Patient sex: M
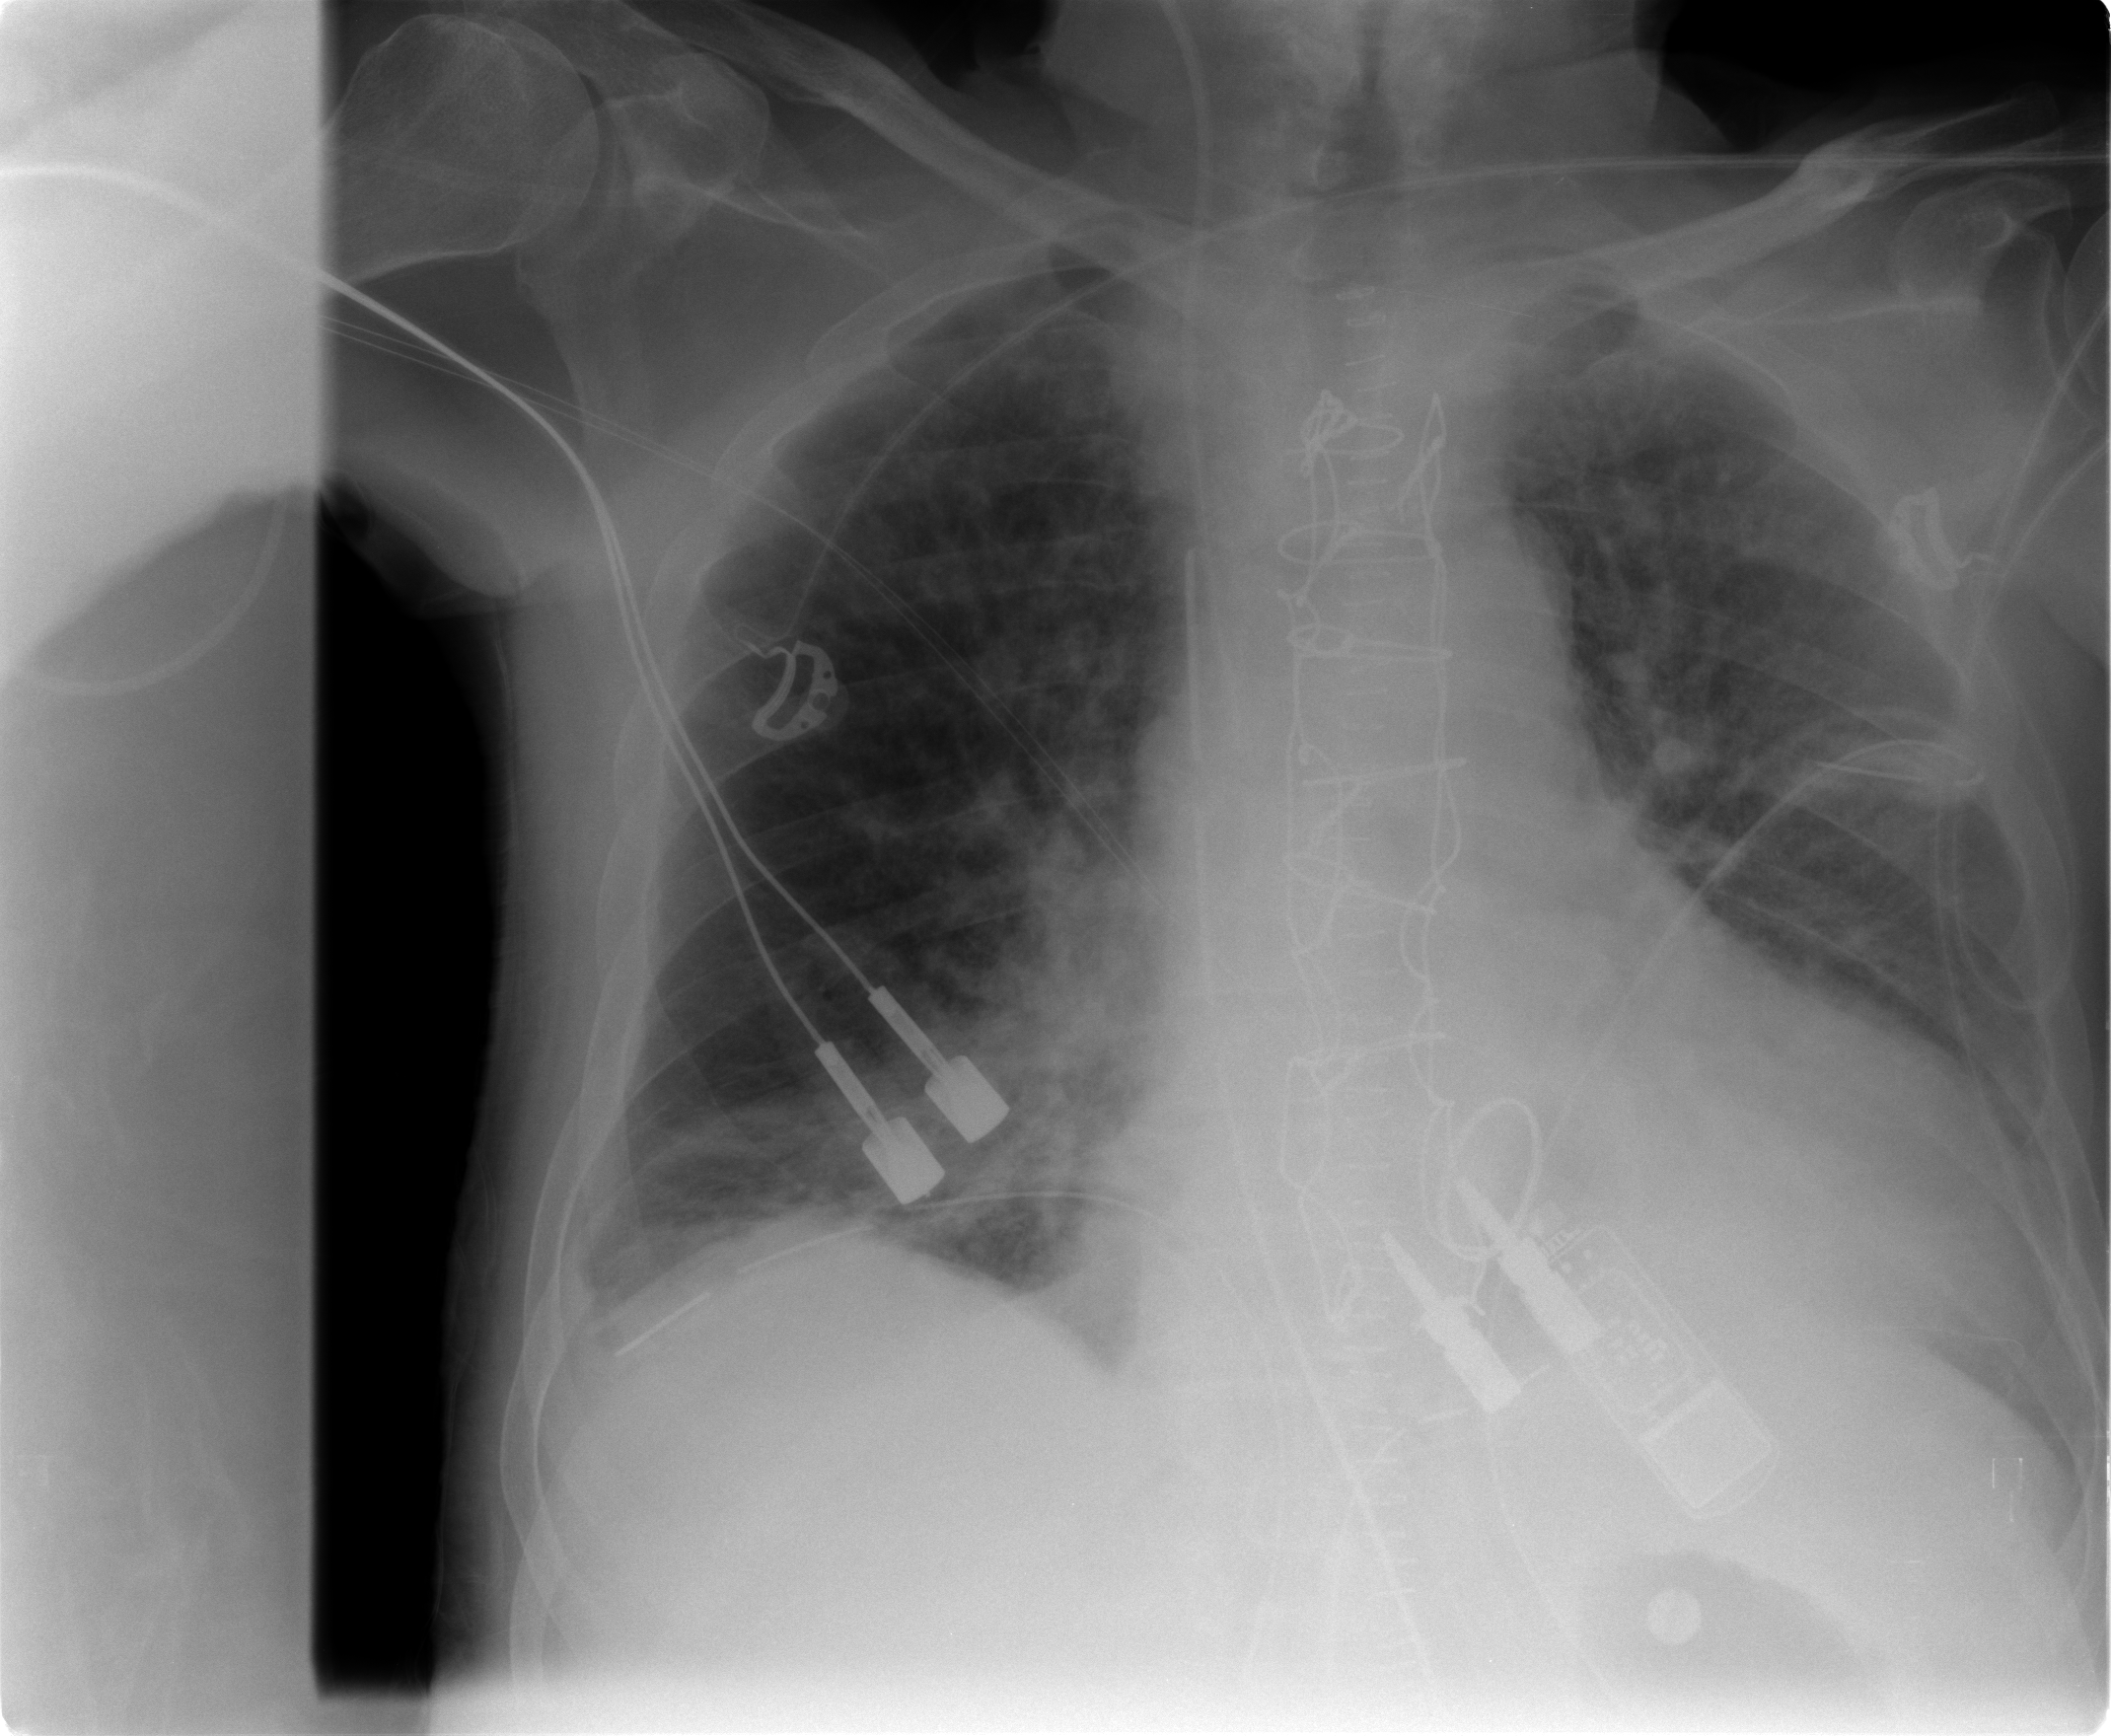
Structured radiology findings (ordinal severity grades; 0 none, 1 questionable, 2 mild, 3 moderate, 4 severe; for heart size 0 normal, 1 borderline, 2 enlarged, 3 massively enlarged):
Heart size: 2
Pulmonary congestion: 2
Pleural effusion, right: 2
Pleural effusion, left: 2
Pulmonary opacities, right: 2
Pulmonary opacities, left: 0
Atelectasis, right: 2
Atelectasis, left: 2